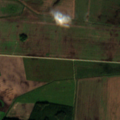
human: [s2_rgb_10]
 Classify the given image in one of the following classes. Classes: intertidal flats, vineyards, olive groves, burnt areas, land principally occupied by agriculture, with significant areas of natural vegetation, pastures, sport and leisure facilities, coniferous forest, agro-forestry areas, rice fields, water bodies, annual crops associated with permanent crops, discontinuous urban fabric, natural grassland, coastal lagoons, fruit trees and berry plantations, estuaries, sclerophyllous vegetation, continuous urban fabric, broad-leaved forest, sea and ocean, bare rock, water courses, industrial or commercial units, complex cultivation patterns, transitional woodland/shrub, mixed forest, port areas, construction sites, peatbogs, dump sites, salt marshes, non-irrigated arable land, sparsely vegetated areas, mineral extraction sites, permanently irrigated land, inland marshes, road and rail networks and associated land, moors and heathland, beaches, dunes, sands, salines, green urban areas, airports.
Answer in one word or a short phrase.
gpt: non-irrigated arable land, pastures, broad-leaved forest